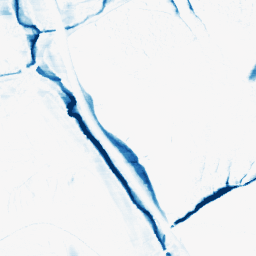
Category: morphological
Decomposition family: morphological_ellipse
Decomposition parameters: operation: closing
width: 5
height: 20
Upsampling method: sinc_blackman
Upsampling parameters: scale: 2
kernel_size: 16
Upsampling scale: 2